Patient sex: F
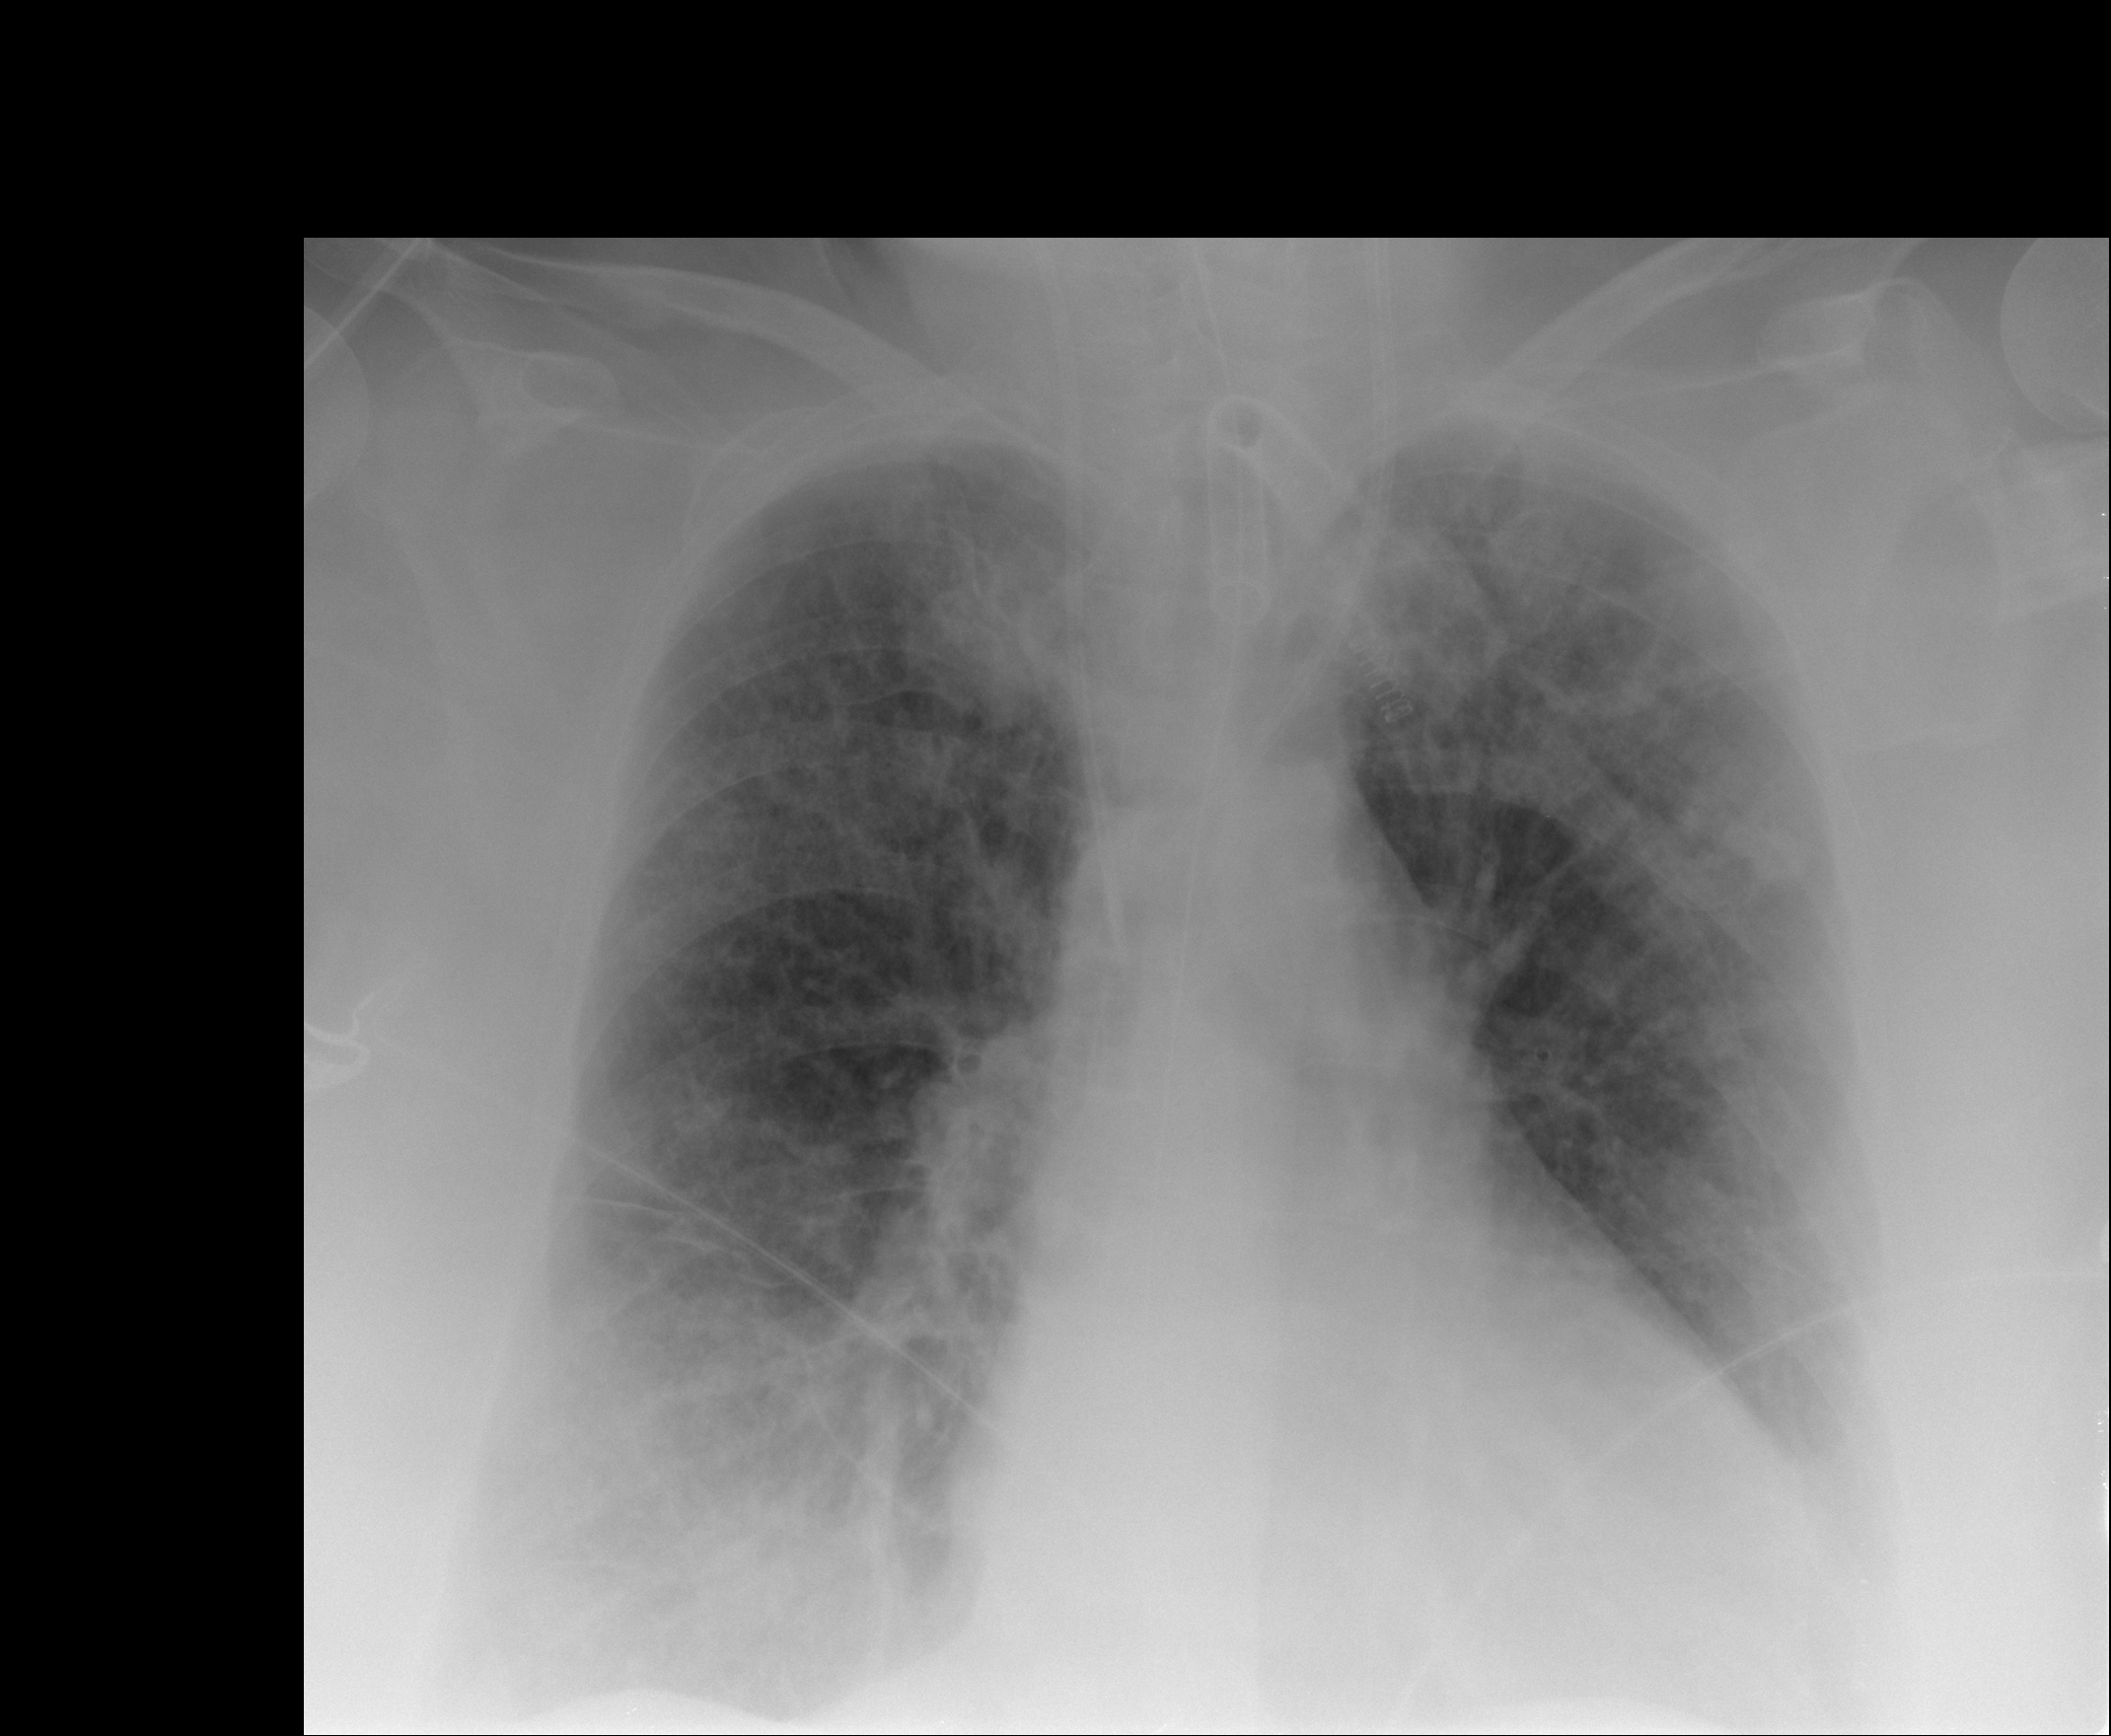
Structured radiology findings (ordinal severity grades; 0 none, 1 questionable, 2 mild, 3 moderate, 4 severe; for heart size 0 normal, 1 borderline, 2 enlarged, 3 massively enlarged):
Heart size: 2
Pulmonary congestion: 3
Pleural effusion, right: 3
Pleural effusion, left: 3
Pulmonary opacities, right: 3
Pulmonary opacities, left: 2
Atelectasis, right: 3
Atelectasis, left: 3